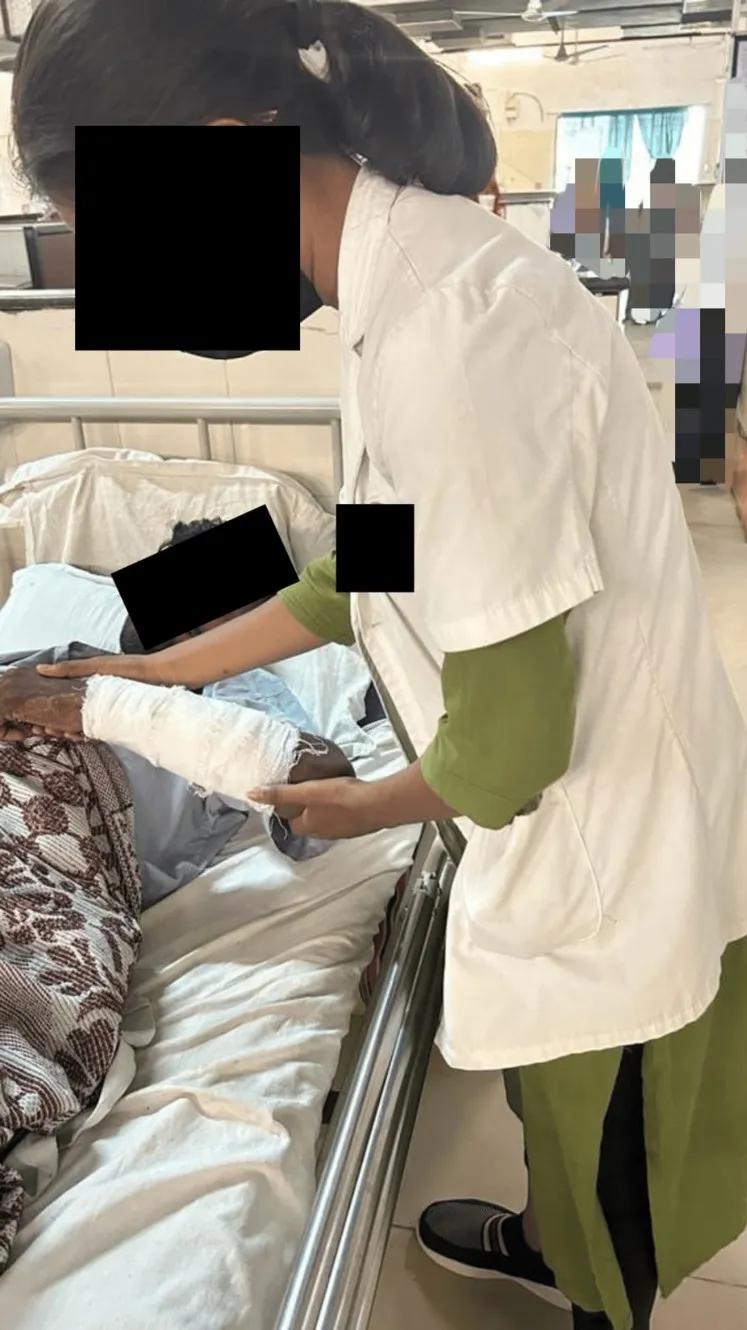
Patient undergoing MET for wrist extensors. MET: Muscle energy technique.
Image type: medical_photograph (skin_photograph)